Question: I'm using the <URL> in my project built with ASP.Net MVC 3 and Entity Framework code-first.
Everything works great until I attempt to add database profiling by wrapping the connection in the 'ProfiledDbConnection' as described in the documentation. Since I'm using a DbContext, the way I am attempting to provide the connection is through the constructor using a static factory method:
'''
public class MyDbContext : DbContext
{
public MyDbContext() : base(GetProfilerConnection(), true)
{ }
private static DbConnection GetProfilerConnection()
{
// Code below errors
//return ProfiledDbConnection.Get(new SqlConnection(ConfigurationManager.ConnectionStrings["MyConnectionName"].ConnectionString));
// Code below works fine...
return new SqlConnection(ConfigurationManager.ConnectionStrings["MyConnectionName"].ConnectionString);
}
//...
}
'''
When using the 'ProfiledDbConnection', I get the following error:
'ProviderIncompatibleException: The provider did not return a ProviderManifestToken string.'
Stack Trace:
'''
[ArgumentException: The connection is not of type 'System.Data.SqlClient.SqlConnection'.]
System.Data.SqlClient.SqlProviderUtilities.GetRequiredSqlConnection(DbConnection connection) <PHONE>
System.Data.SqlClient.SqlProviderServices.GetDbProviderManifestToken(DbConnection connection) +77
System.Data.Common.DbProviderServices.GetProviderManifestToken(DbConnection connection) +44
[ProviderIncompatibleException: The provider did not return a ProviderManifestToken string.]
System.Data.Common.DbProviderServices.GetProviderManifestToken(DbConnection connection) <PHONE>
System.Data.Common.DbProviderServices.GetProviderManifestToken(DbConnection connection) <PHONE>
System.Data.Entity.DbModelBuilder.Build(DbConnection providerConnection) +221
System.Data.Entity.Internal.LazyInternalContext.CreateModel(LazyInternalContext internalContext) +61
System.Data.Entity.Internal.RetryLazy'2.GetValue(TInput input) +<PHONE>
System.Data.Entity.Internal.LazyInternalContext.InitializeContext() +492
System.Data.Entity.Internal.InternalContext.GetEntitySetAndBaseTypeForType(Type entityType) +26
System.Data.Entity.Internal.Linq.InternalSet'1.Initialize() +89
System.Data.Entity.Internal.Linq.InternalSet'1.get_InternalContext() +21
System.Data.Entity.Infrastructure.DbQuery'1.System.Linq.IQueryable.get_Provider() +44
System.Linq.Queryable.Where(IQueryable'1 source, Expression'1 predicate) +135
'''
I have stepped through and the type returned by 'ProfiledDbConnection.Get' is of type 'ProfiledDbConnection' (Even if the current MiniProfiler is null).
The 'MiniProfiler.Start()' method is called within the Global 'Application_BeginRequest()' method before the 'DbContext' is instantiated. I am also calling the Start method for every request regardless but calling stop if the user is not in the correct role:
'''
protected void Application_BeginRequest()
{
// We don't know who the user is at this stage so need to start for everyone
MiniProfiler.Start();
}
protected void Application_AuthorizeRequest(Object sender, EventArgs e)
{
// Now stop the profiler if the user is not a developer
if (!AuthorisationHelper.IsDeveloper())
{
MvcMiniProfiler.MiniProfiler.Stop(discardResults: true);
}
}
protected void Application_EndRequest()
{
MiniProfiler.Stop();
}
'''
I'm not sure if this affects things but I'm also using StructureMap as IoC for the 'DbContext' using the following initialiser:
'''
For<MyDbContext>().Singleton().HybridHttpOrThreadLocalScoped();
'''
I understand that there is a similar question on here with a good explanation of what's happening for that user, however it doesn't seem to solve my problem.
For clarity. I am attempting to pass the connection as 'ProfiledDbConnection' in order to profile the generated sql from Entity Framework Code First.

The Entity Framework is expecting a connection with type 'SqlConnection' which of course this isn't.
Here is an example of my connection string (notice the providerName)
'''
<add name="MyDbContext" connectionString="Server=.\SQLEXPRESS; Database=MyDatabase;Trusted_Connection=true;MultipleActiveResultSets=true" providerName="System.Data.SqlClient" />
'''
I attempted to create my own version of the 'ProfiledDbConnection' inheriting from 'SqlConnection' but it is a sealed class.
If there is some way of telling Entity Framework about the custom connection type then perhaps this would work. I tried setting the 'providerName' in the connection string to 'MvcMiniProfiler.Data.ProfiledDbConnection' but that didn't work.
So. Perhaps an evolution of the question would be: How can you pass a custom connection type to Entity Framework Code First?
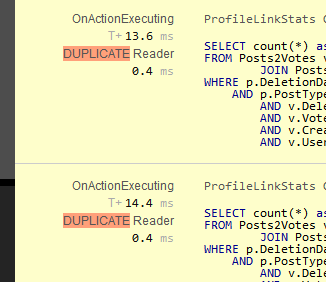
Answer: This is now fully supported, check out the latest source or grab the package from nuget.
### You will need the MiniProfiler.EF package if you are using nuget. (1.9.1 and up)
Supporting this involved a large set of modifications to the underlying proxy object to support acting as EF code first proxies.
To add this support:
During your 'Application_Start' run:
'MiniProfilerEF.Initialize();'
: EF Code First will store table metadata in a table called: 'EdmMetadata'. This metadata uses the provider as part of the entity key. If you initialized your provider as a non-profiled provider, you will have to re-build this metadata. Deleting all the rows from 'EdmMetadata' may do the trick, alternatively some smarter providers are able to handle this transparently.